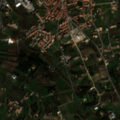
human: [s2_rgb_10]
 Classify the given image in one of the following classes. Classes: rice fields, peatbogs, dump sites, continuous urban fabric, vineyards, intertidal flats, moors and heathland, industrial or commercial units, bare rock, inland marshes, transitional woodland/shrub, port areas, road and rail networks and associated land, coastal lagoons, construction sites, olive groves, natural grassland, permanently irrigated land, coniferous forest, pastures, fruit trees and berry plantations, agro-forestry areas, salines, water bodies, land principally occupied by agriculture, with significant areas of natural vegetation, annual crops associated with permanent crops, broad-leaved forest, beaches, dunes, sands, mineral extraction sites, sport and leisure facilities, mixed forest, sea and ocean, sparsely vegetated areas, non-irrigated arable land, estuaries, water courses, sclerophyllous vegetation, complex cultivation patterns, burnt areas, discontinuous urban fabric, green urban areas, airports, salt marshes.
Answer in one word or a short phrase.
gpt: continuous urban fabric, discontinuous urban fabric, complex cultivation patterns